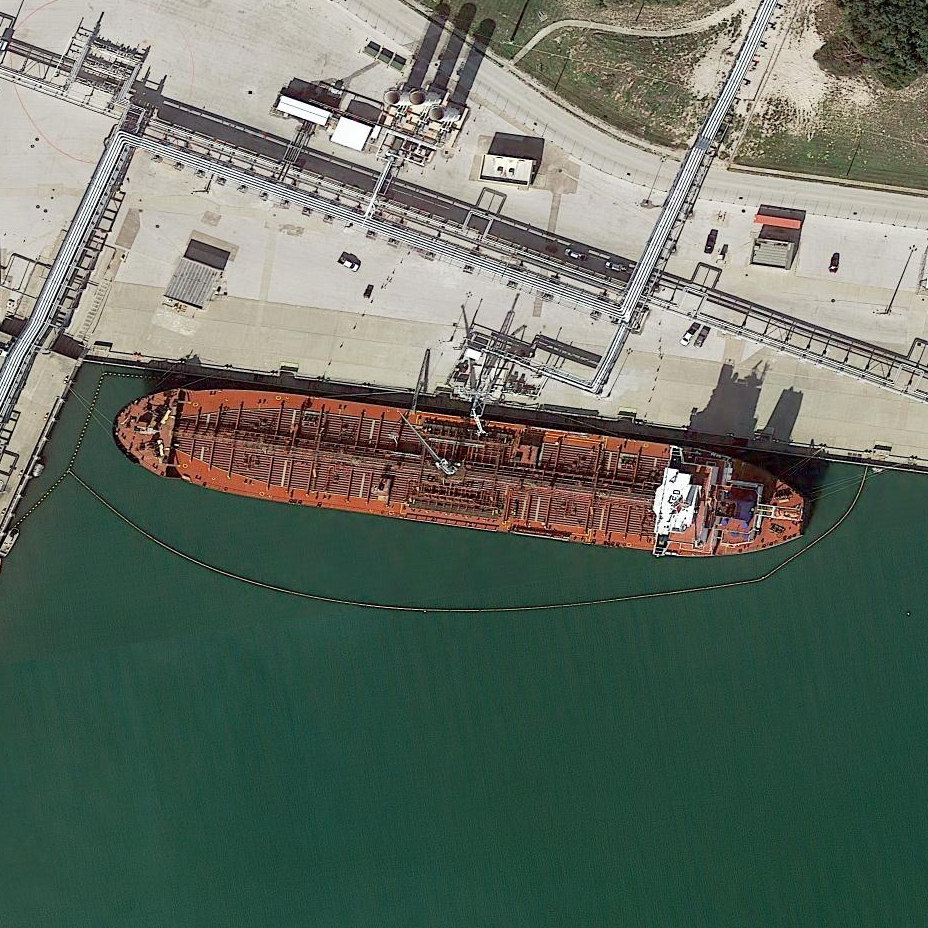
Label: Cargo_ship